Field crop: tomato
Growth stage: 1
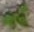
Species: solanum